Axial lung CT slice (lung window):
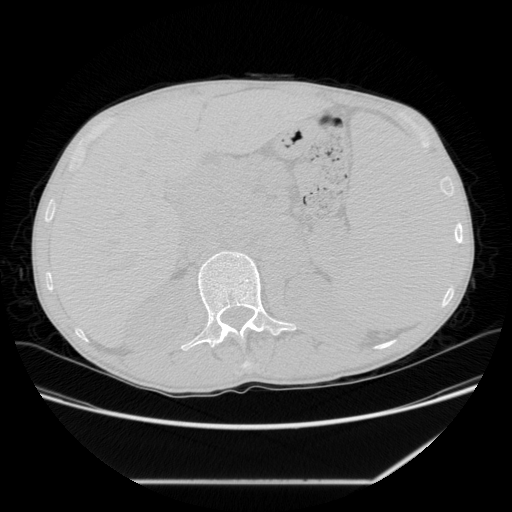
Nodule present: no